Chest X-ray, AP view. Patient: 10 years old, sex M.
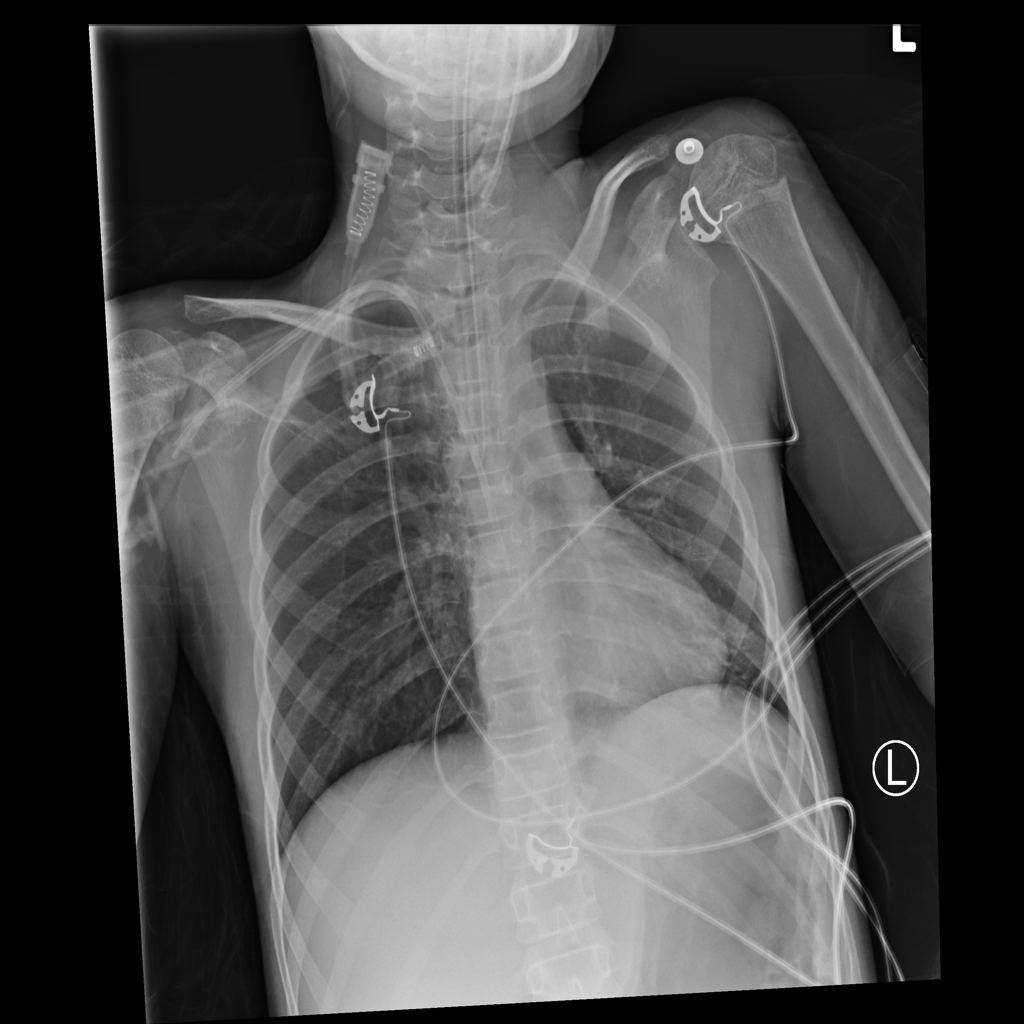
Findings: No Finding